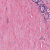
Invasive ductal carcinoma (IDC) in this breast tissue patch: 0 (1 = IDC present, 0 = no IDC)